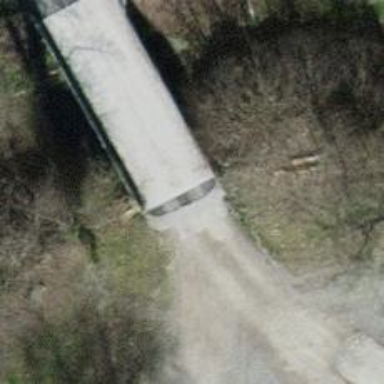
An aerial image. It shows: Service road that crosses over bridge.